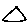
Label: triangle